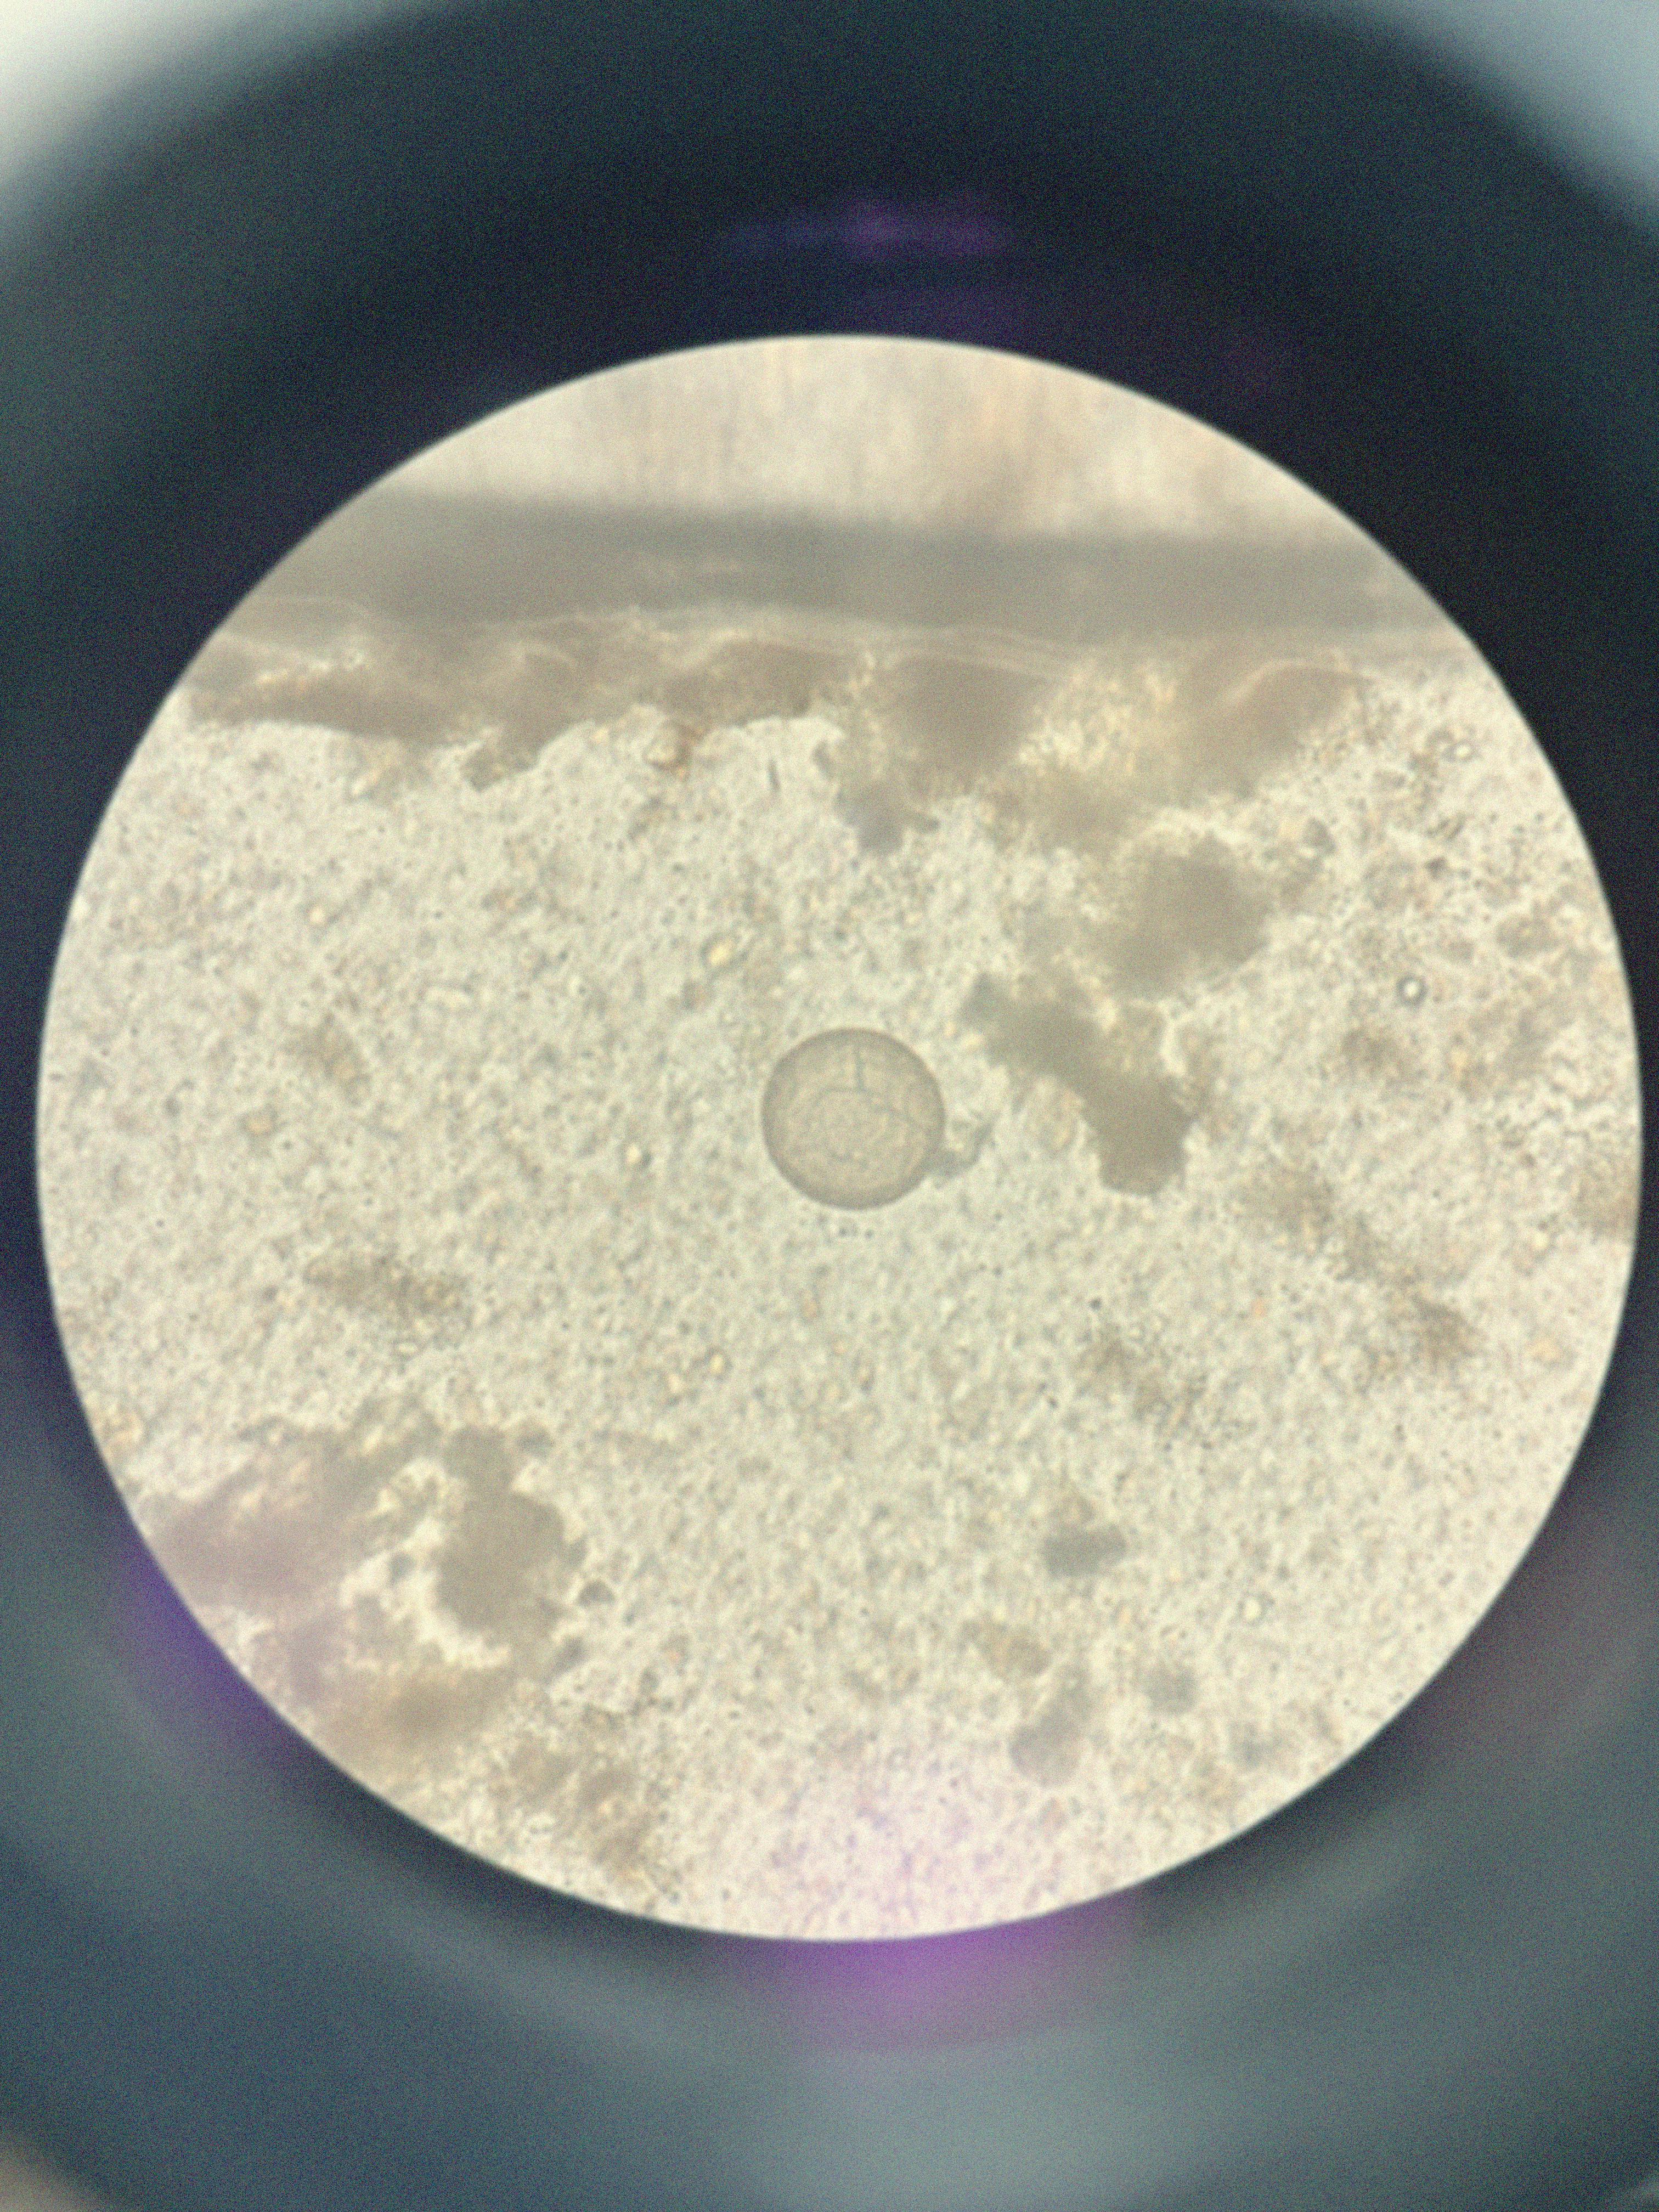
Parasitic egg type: Hymenolepis diminuta